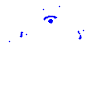
Particle: kaon